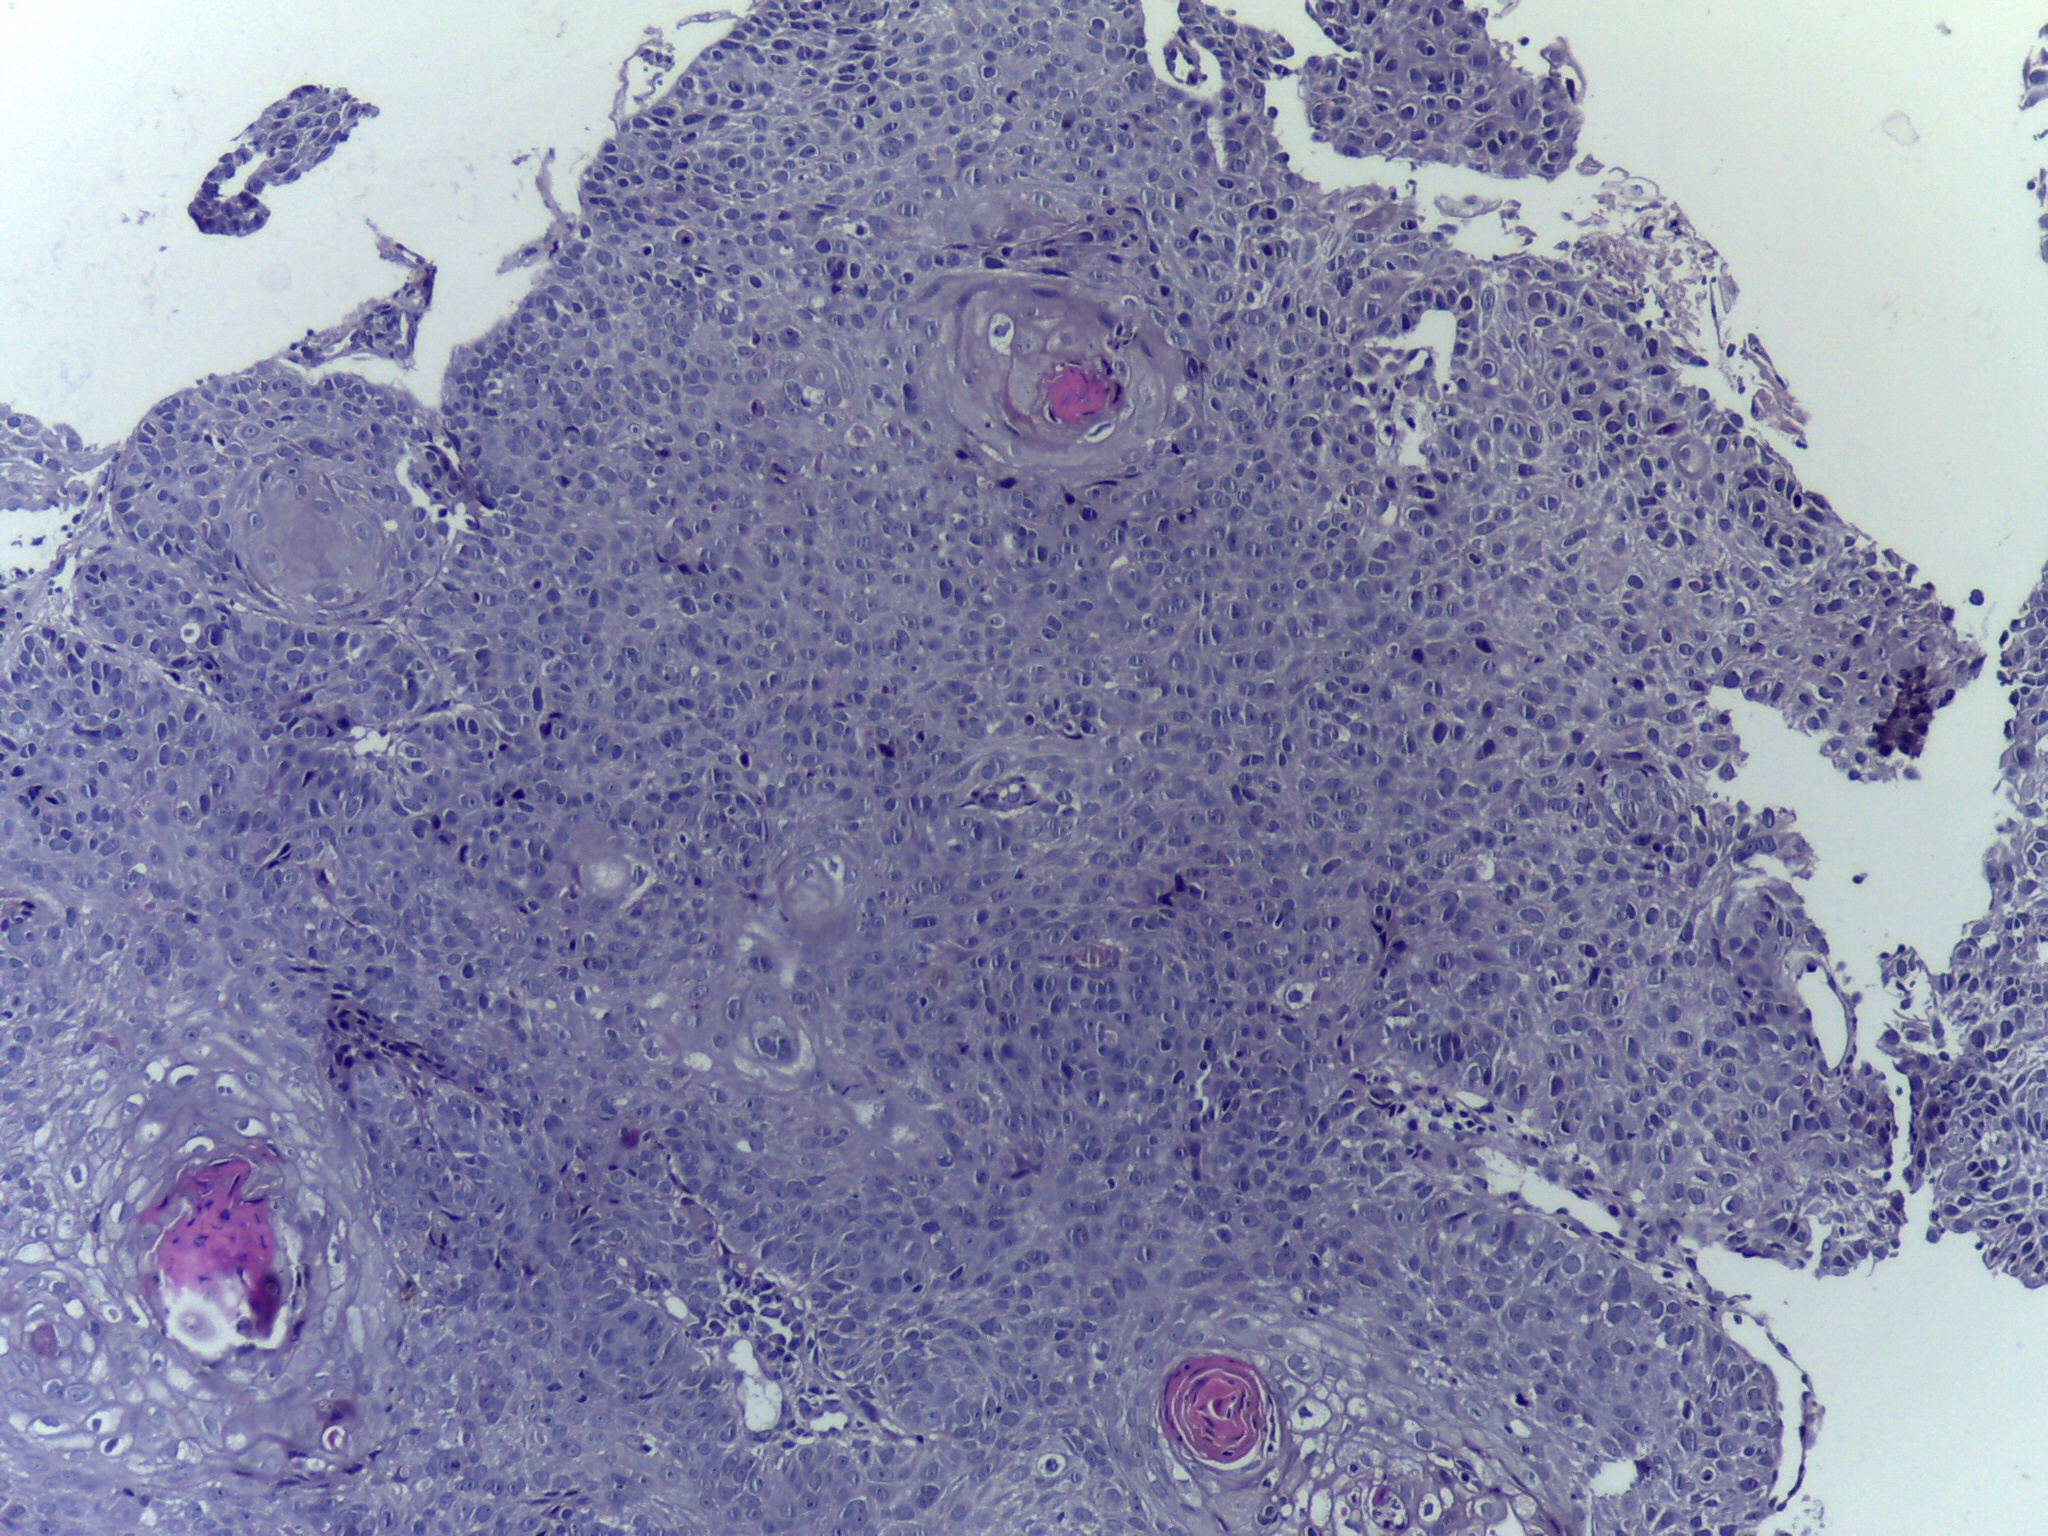
Diagnosis: OSCC